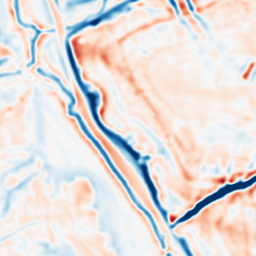
Category: multiscale
Decomposition family: dog
Decomposition parameters: sigma_low: 2
sigma_high: 5
Upsampling method: cubic_mitchell
Upsampling parameters: scale: 4
Upsampling scale: 4